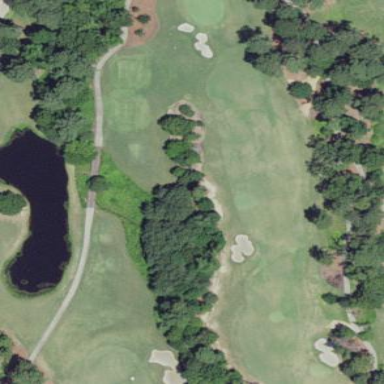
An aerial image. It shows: Grassy area designated as golf fairway.